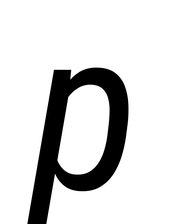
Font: Roboto-Italic_Condensed_Italic